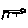
Label: cat